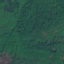
Label: Forest